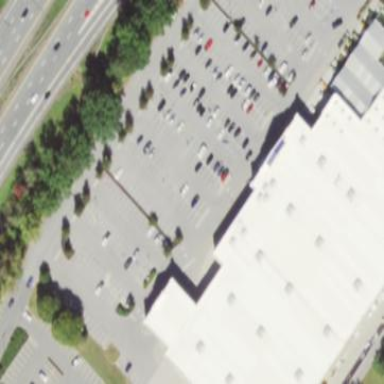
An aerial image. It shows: Parking area with surface.